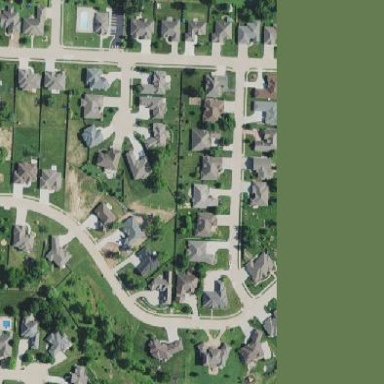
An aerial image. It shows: This residential area consists of single-family homes.